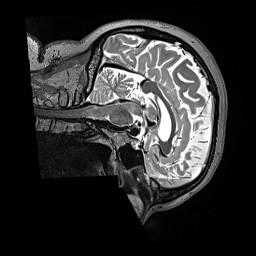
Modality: T2w
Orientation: sagittal
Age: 43
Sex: female
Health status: ill
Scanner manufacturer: siemens
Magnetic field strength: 3 T
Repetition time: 3.2 s
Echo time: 0.564 s